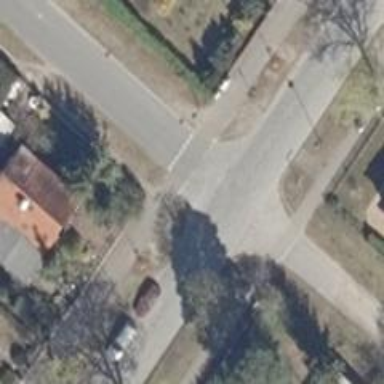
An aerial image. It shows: Sidewalk along the footway.